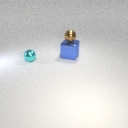
small cyan metal sphere to the left of large blue metal cube